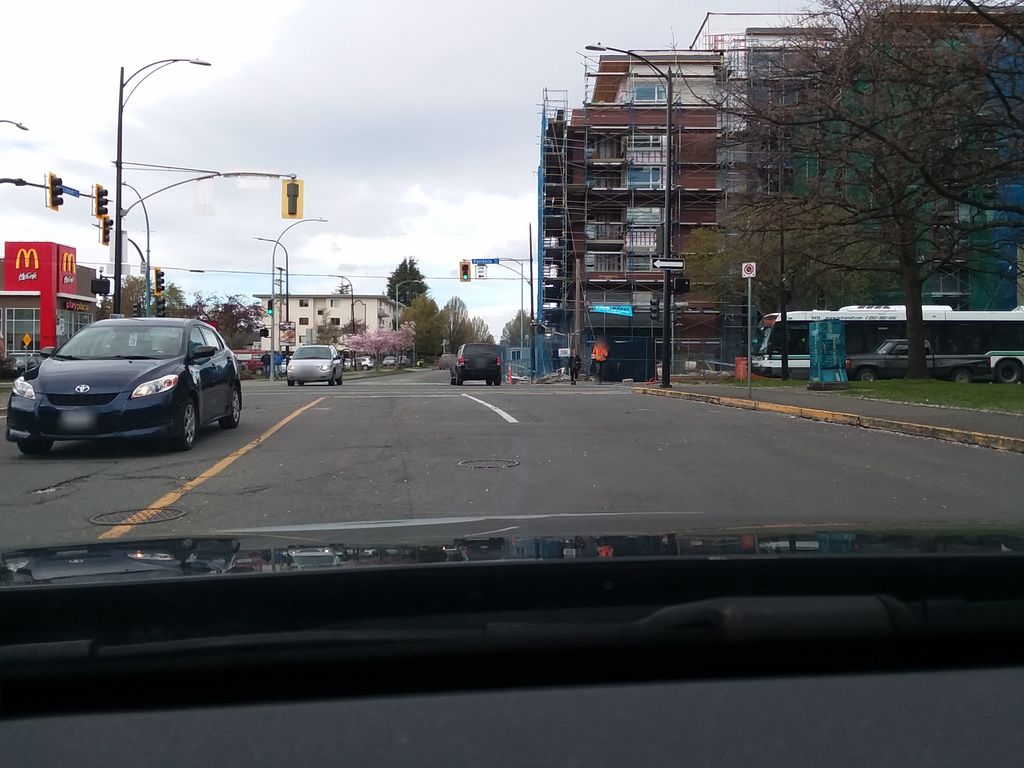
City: victoria